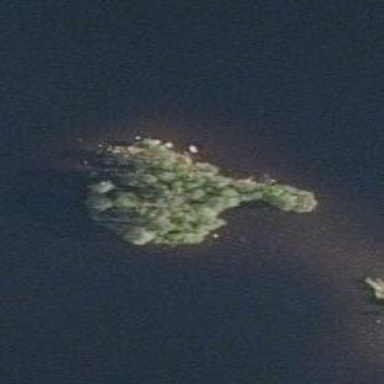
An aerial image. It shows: Islet surrounded by woodland.